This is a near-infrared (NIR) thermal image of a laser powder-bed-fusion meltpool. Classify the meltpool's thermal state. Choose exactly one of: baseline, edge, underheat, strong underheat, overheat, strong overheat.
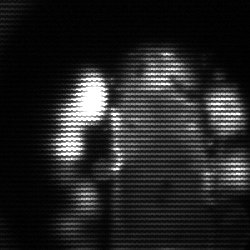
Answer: strong underheat